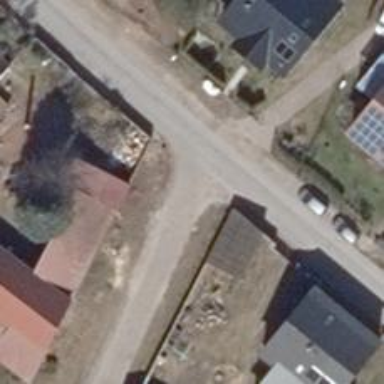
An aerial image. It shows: Residential road.